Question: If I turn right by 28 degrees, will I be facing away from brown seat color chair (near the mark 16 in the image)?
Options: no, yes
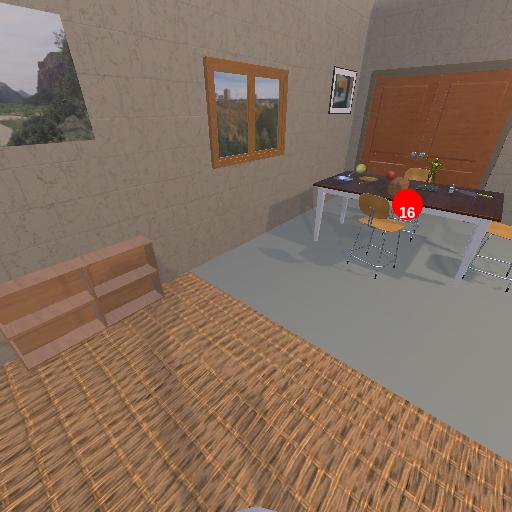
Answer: no